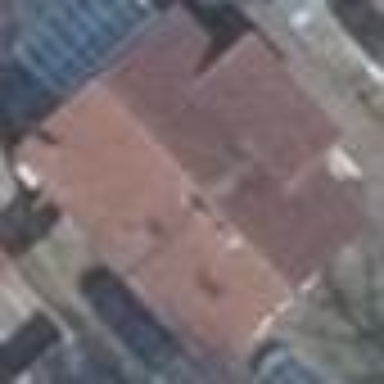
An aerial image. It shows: Gabled house with grey roof.